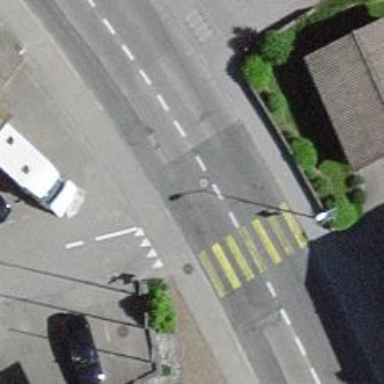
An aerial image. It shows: Zebra crossing on the road.